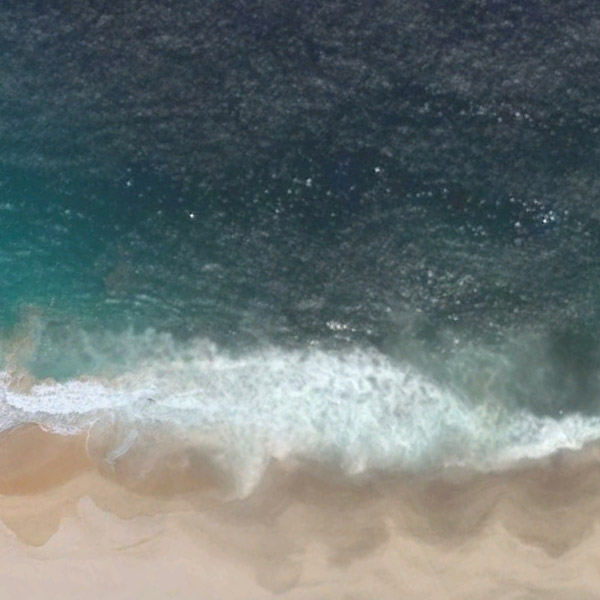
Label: Beach